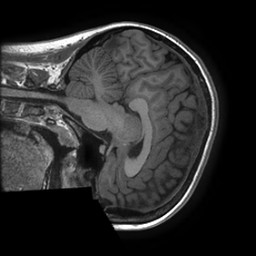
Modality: T1w
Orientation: sagittal